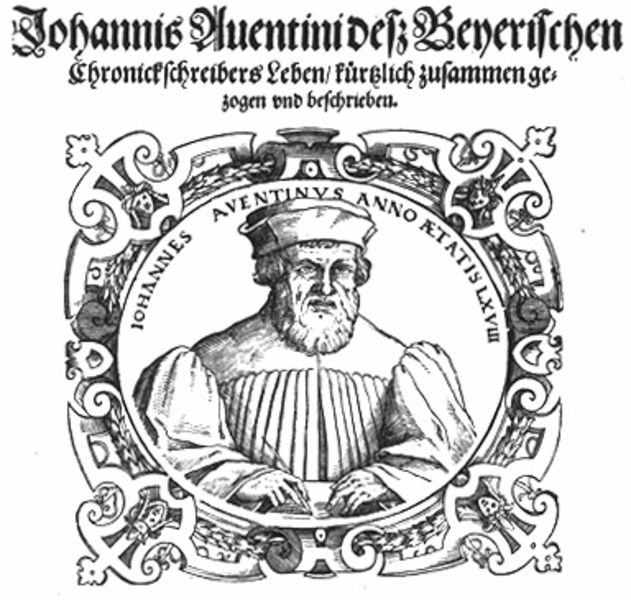
Titel: Bildnis des Johann Aventinus
Künstler: Jost Amman
Institution: (Seriendruck)
Schlagwörter: feder, kopf, mann, weiß, finger, grau, hut, köpfe, mund, nase, schwarz, tisch, zeichnung, blick, ornament, alt, bart, gesichter, hemd, jung, kappe, mütze, augen, barock, bluse, falten, gesicht, johannes, mensch, rahmen, vollbart, ärmel, bild, bildnis, herr, hände, portrait, porträt, gewand, mantel, frontal, krone, lippen, renaissance, rokoko, kreis, oval, rund, kopfbedeckung, holzschnitt, schrift, papier, grafik, graphik, könig, inschrift, dekor, ornamente, verzierung, deutsch, buch, medaillon, druck, schwarz-weiß, radierung, stich, text, überschrift, bäcker, kranz, fürst, neu, cover, titelseite, wappen, schnörkel, pfarrer, voluten, schreiben, mittelalter, gelehrter, schreiber, siegel, emblem, kupferstich, gedruckt, pulli, altdeutsch, latein, lateinisch, umschrift, batt, seriendruck, chronik, theologe, johannis, aventin, weuss, aventinus, chronist, johannes aventinus, glskd, johannis aventin, grummel, kurrentchrift